Question: I have this html code
'''
<div id="navbar">
<ul>
<li><a href="#">Page1</a></li>
<li><a href="#">page2</a></li>
<li id="NavItem">
<a href="#">page3</a>
<div id="PopOver">Some text here<br>Some text here<br>Some text here<br>Some text here<br>Some text here<br>Some text here<br>Some text here</div>
</li>
<li><a href="#">page4</a></li>
</ul>
</div>
<div id="banners">
<div class="wrap">
<div class="left"><img src="http://www.mountainecho.bizland.com/banex1.jpg"></div>
<div class="right"><img src="http://www.mountainecho.bizland.com/banex1.jpg"</div>
</div>
</div>
'''
And CSS code
'''
#navbar { position: relative; margin: 3px; }
#navbar ul { padding: 0; margin: auto; background: #f0f0f0 url(../images/1px.png) repeat-x 0 -441px; padding: 4px 0 4px 0; }
#navbar li { display: inline; margin-right: 80px; }
#navbar li a { font-family: EqualSansDemo; font-size: 1.6em; color: #555555; text-shadow: 1px 1px 0px #fff; }
#navbar li a:hover { color: #0071e4; }
#PopOver {
position:absolute;
border:2px solid #07B1F1;
width:170px;
height:auto;
padding:15px 5px 10px 5px;
display:none;
top:30px;
left:229px;
background-color:#FFFFFF;
border-radius:8px;
-moz-border-radius:8px;
-webkit-border-radius:8px;
}
#NavItem:hover #PopOver {display:block}
#banners { padding-top: 25px; padding-bottom: 25px; position: relative; }
.wrap { width: 1000px; margin: 0 auto; }
.left { float: left; }
.right { float: right; }
'''
The problem :
In many of cases the nav bar will disappear under the other div

For example i have added "#banners" div and i think the problem because of "position: relative;"
But as i said "#banners" div is just for the example and if i need to fix this, i should in #navbar #NavItem:hover #PopOver
Any idea please ?
Thank you.
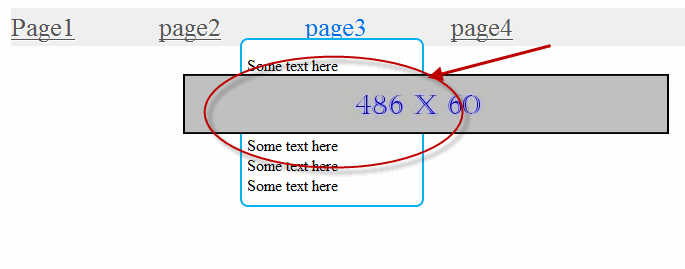
Answer: '''
#PopOver {
position:absolute;
border:2px solid #07B1F1;
width:170px;
height:auto;
padding:15px 5px 10px 5px;
display:none;
top:30px;
left:229px;
background-color:#FFFFFF;
border-radius:8px;
-moz-border-radius:8px;
-webkit-border-radius:8px;
z-index:1;
}
'''